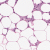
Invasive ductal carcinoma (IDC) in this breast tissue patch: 0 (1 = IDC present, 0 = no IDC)